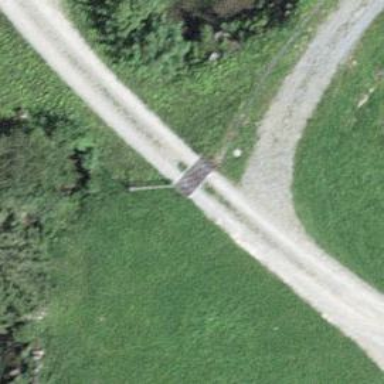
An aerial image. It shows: Track road on bridge.